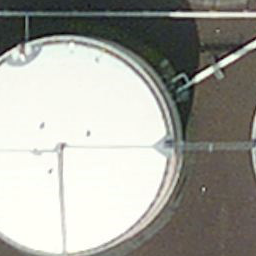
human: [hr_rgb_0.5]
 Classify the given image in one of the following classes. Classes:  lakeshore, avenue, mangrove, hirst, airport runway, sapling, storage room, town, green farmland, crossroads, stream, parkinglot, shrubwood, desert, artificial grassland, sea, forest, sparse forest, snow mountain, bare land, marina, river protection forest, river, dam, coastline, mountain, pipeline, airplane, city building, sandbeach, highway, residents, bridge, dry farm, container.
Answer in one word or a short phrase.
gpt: storage room